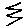
Label: zigzag